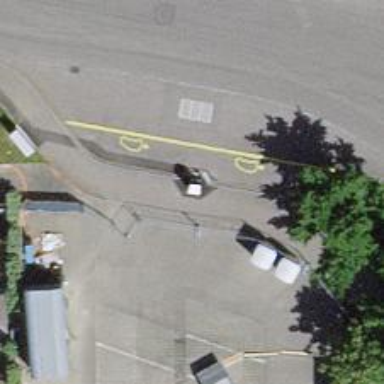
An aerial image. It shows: Charging station.